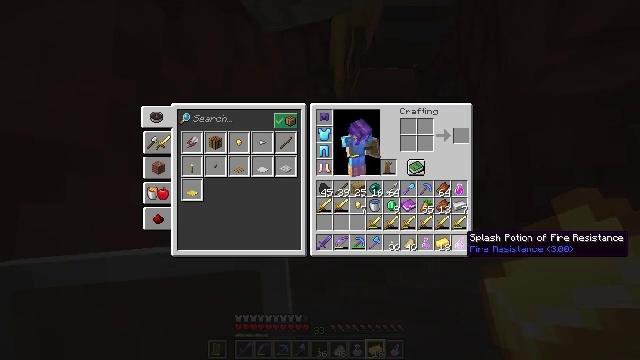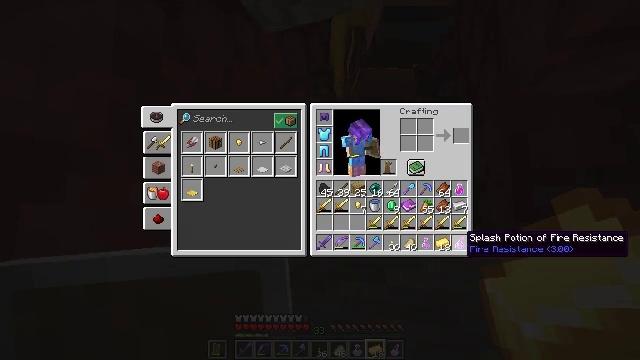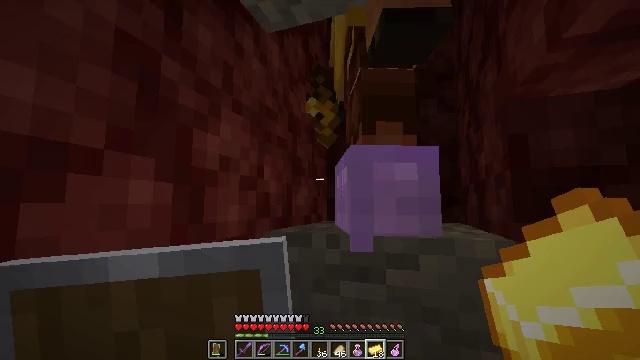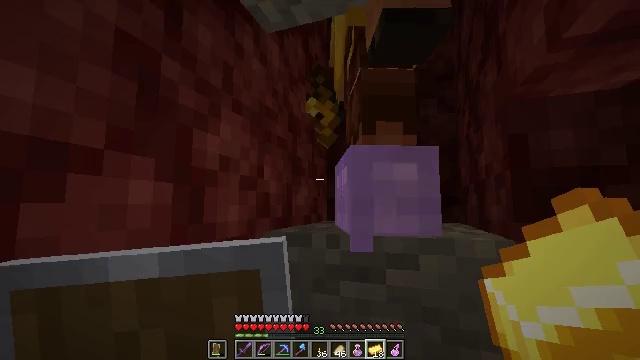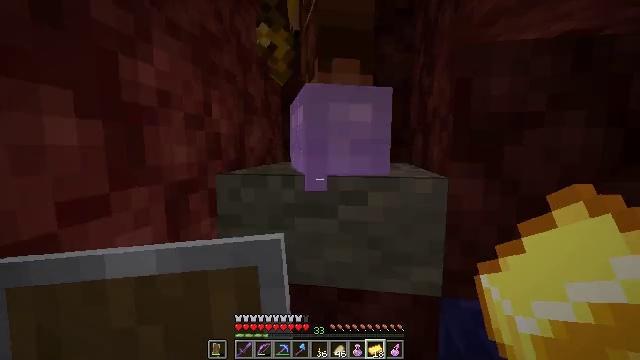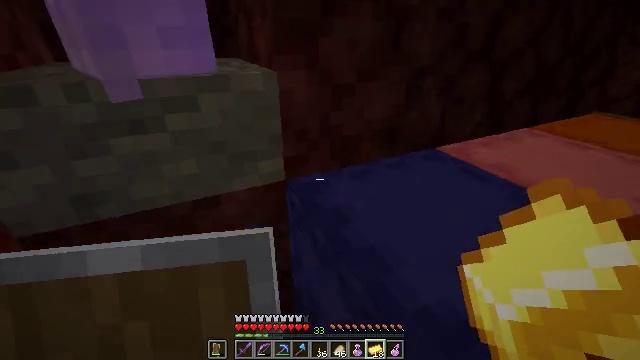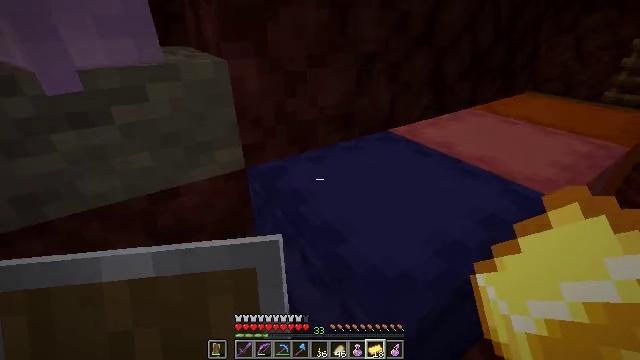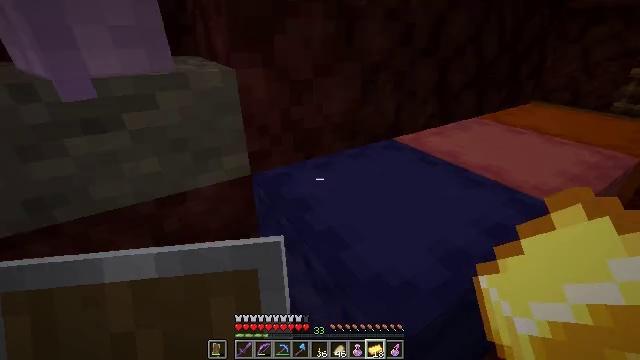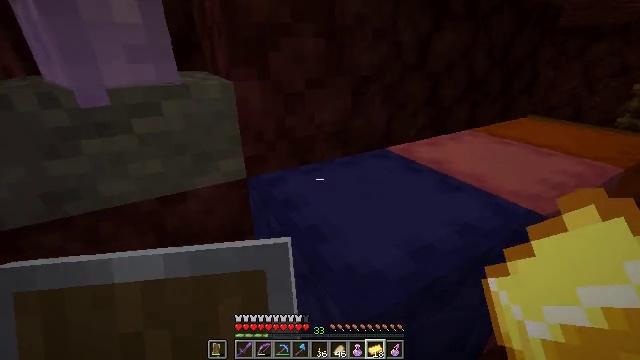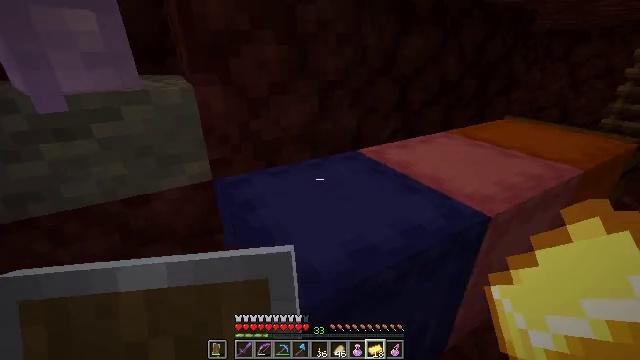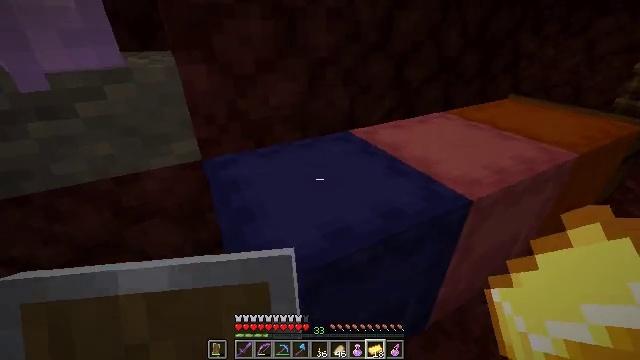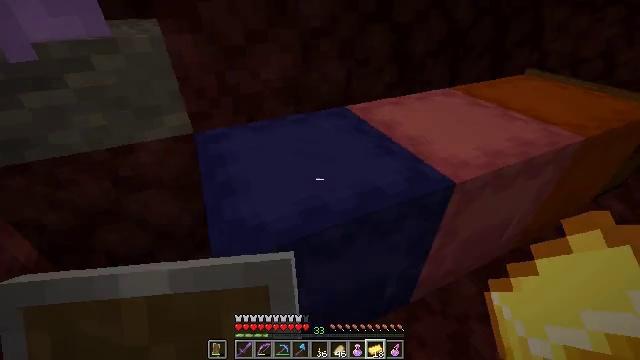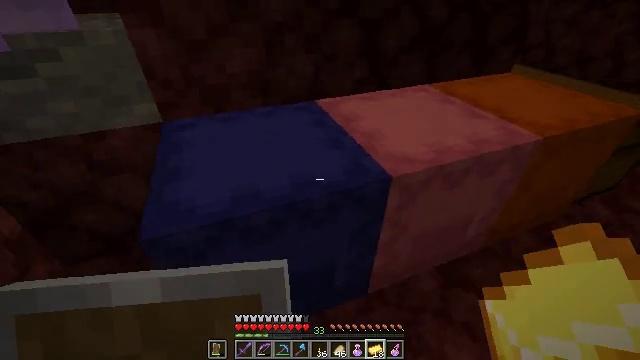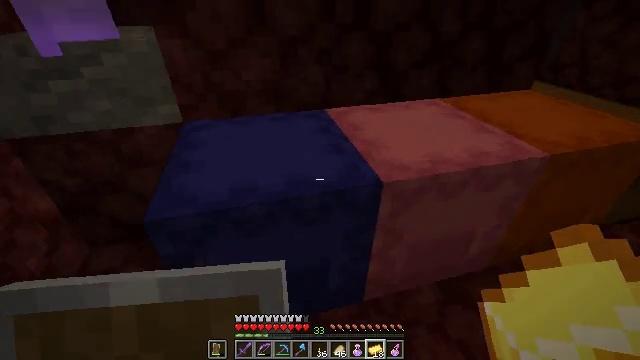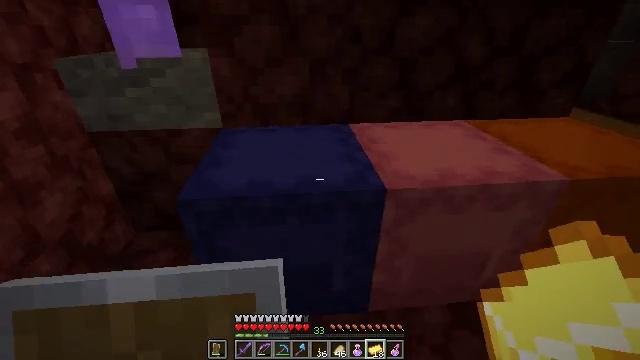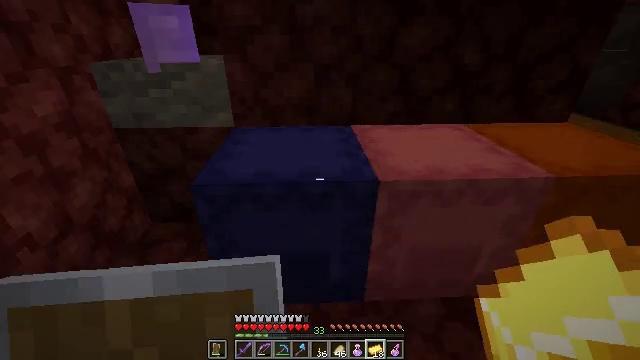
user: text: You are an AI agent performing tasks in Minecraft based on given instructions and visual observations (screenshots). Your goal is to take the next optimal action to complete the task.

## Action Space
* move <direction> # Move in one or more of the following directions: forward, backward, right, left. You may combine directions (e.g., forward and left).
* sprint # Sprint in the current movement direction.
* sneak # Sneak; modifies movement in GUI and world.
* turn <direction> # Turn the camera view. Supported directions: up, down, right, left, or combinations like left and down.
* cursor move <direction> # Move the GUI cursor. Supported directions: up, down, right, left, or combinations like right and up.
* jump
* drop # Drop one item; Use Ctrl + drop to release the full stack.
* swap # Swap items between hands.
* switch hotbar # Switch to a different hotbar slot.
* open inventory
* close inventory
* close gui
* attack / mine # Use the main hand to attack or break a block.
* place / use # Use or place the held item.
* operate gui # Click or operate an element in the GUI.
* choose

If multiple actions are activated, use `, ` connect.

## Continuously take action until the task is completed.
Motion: motion action
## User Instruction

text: Attack the blue shulker box to gather it.
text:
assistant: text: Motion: no_op
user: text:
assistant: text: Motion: no_op
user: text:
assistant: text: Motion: no_op
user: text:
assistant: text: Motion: turn right and down
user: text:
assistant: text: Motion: move right, turn right and down
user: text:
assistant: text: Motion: move right, turn right and down
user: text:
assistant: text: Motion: move right, turn left and up
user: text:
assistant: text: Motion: move right, turn left and up
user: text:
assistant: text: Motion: move right
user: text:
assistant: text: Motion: move right, turn left and down
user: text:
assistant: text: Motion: move right, turn left and down
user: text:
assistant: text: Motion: move back and move right, turn left and down
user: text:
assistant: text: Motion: move back and move right, turn left and up
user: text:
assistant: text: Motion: move back, turn left and up
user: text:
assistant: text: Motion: turn left and up
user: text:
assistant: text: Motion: use / place
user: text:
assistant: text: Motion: use / place
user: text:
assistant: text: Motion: use / place
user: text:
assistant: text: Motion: no_op
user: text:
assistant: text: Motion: no_op
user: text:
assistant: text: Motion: no_op
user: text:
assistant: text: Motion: no_op
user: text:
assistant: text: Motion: no_op
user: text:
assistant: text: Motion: cursor move right
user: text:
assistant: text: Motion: cursor move right
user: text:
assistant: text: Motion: no_op
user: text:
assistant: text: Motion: no_op
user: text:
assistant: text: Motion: cursor move left
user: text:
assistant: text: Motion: cursor move left
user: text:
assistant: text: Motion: no_op